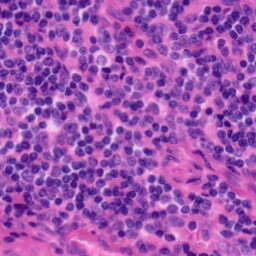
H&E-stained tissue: Tonsil